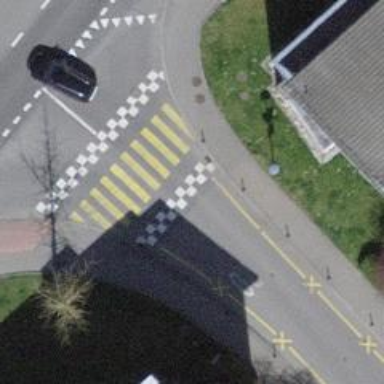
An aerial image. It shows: Marked crossing on footway.